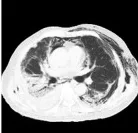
Chest images during the clinical episode. (I-L) Chest CT after extubation revealed severe subcutaneous and mediastinal empysema, along with bilateral opacities consistent with interstitial pneumonitis.
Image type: radiology (ct)